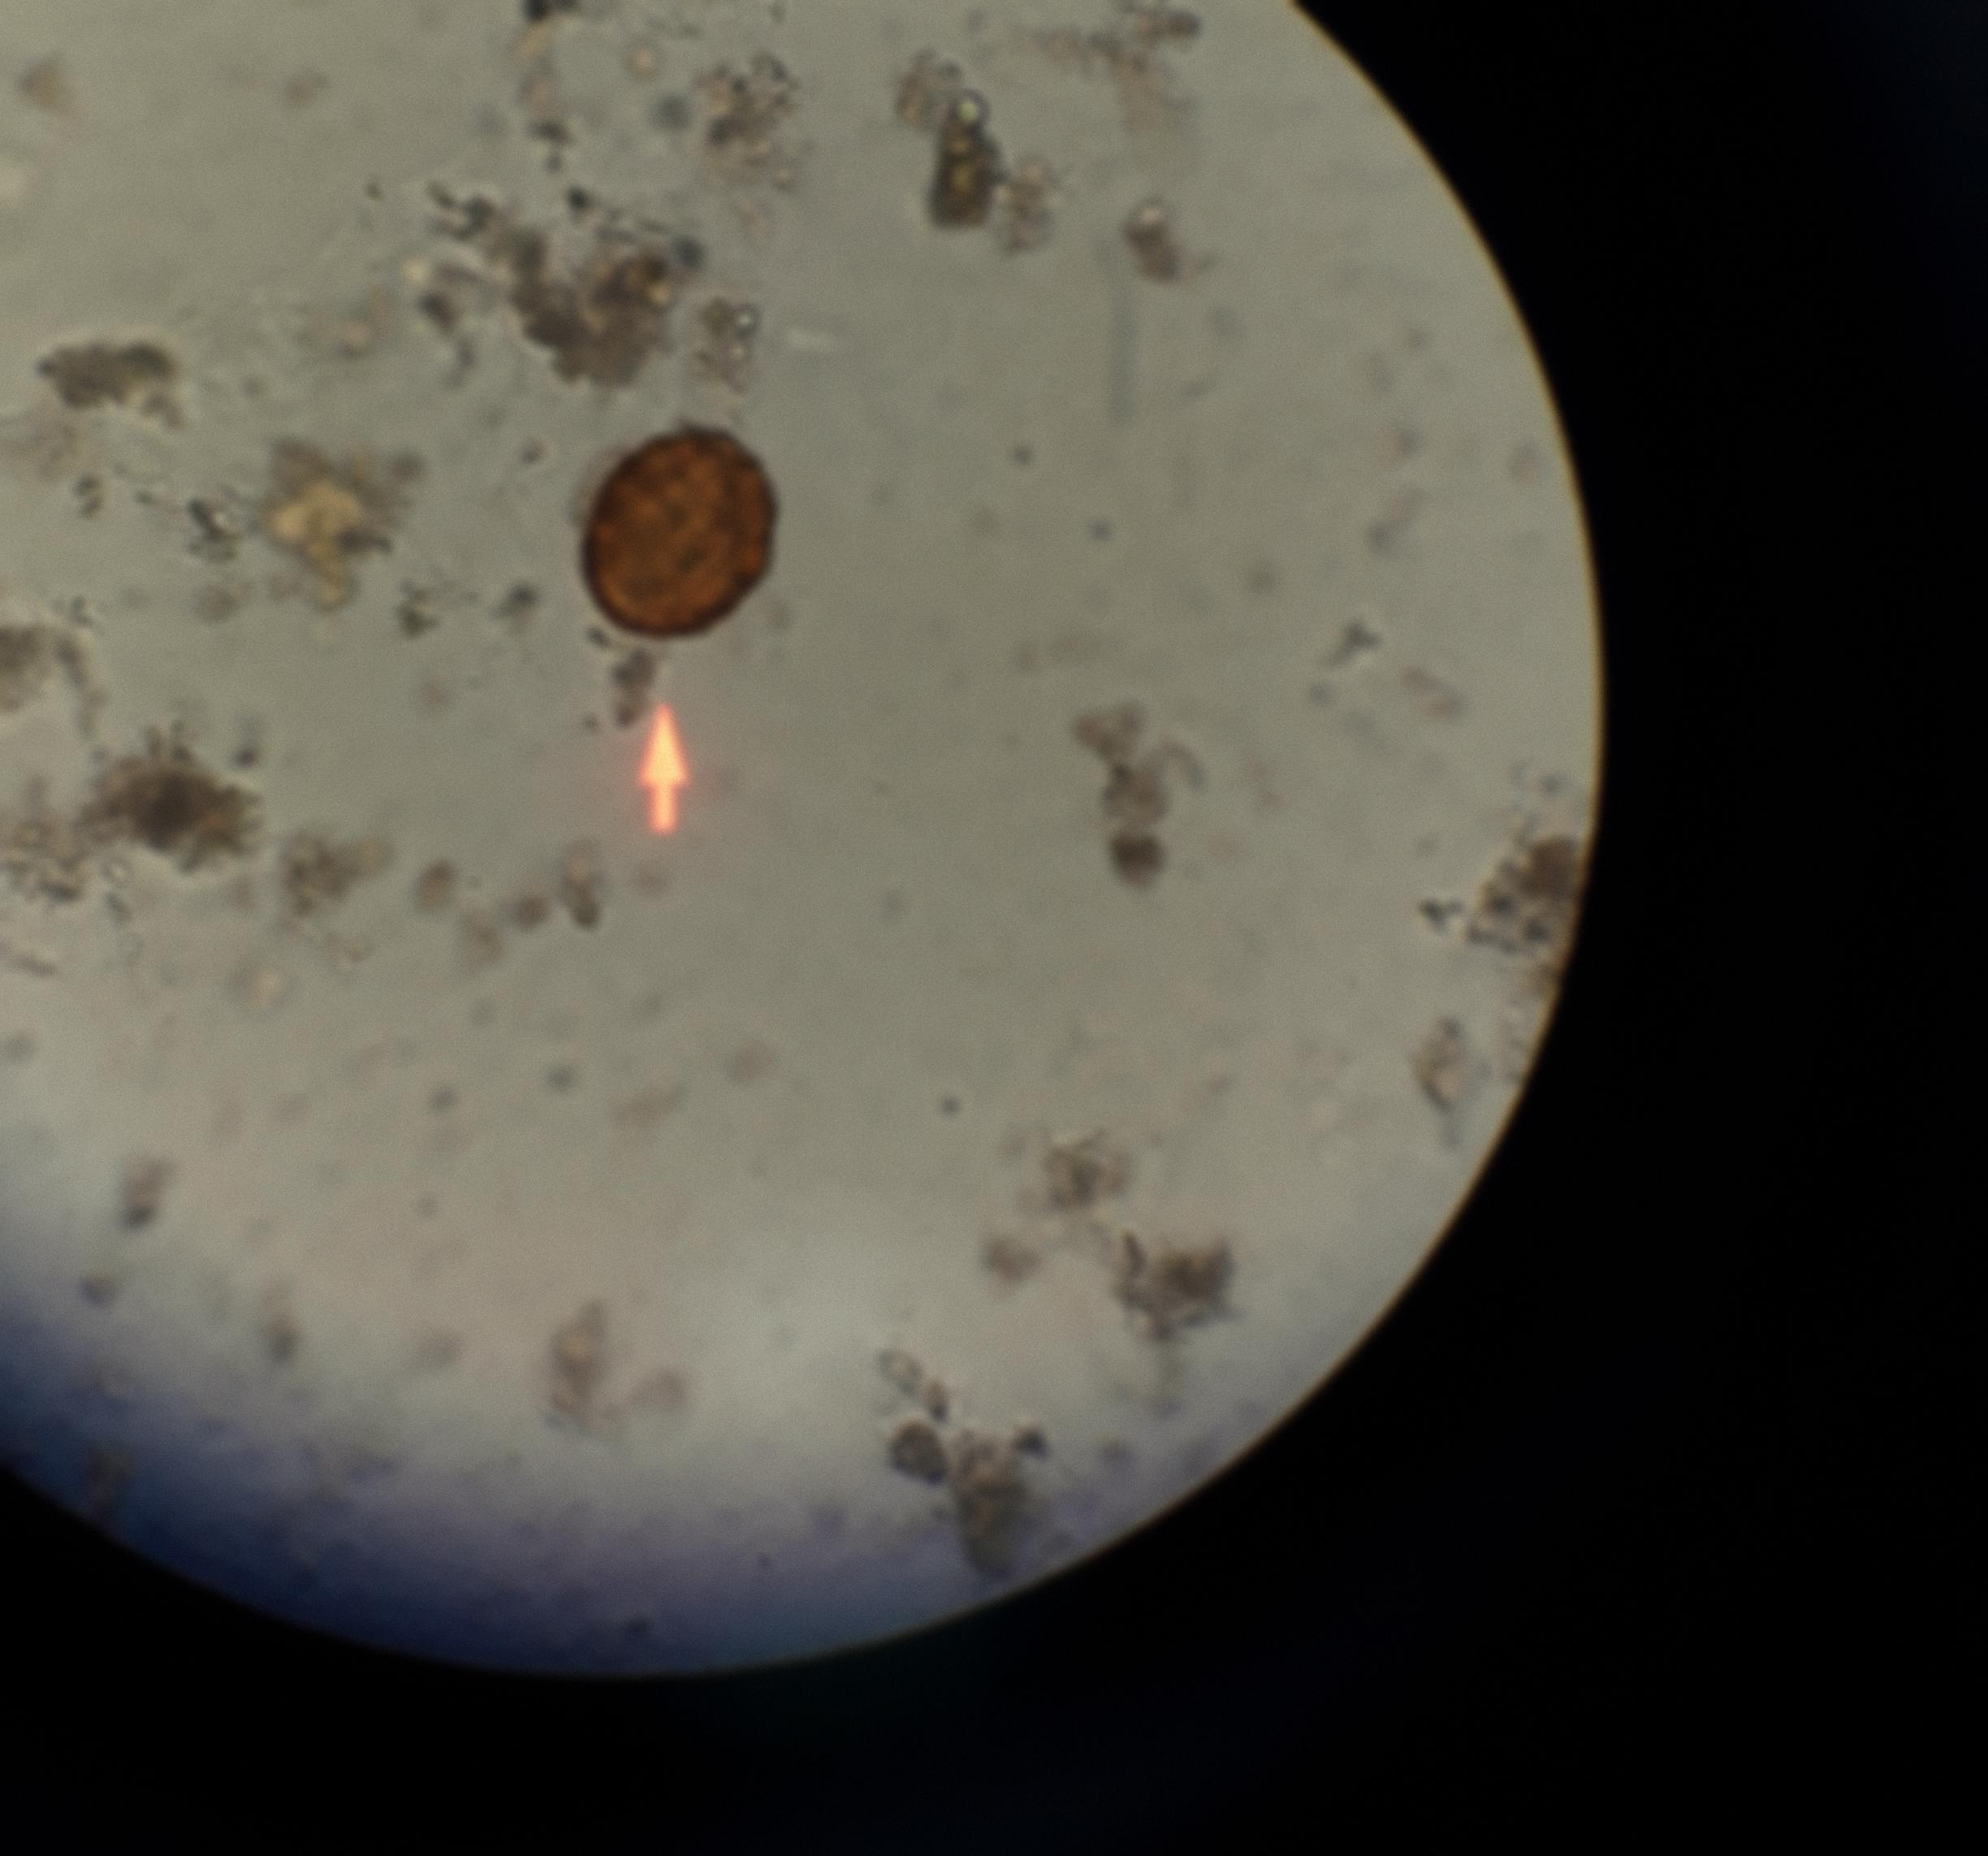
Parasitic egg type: Ascaris lumbricoides